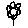
Label: flower